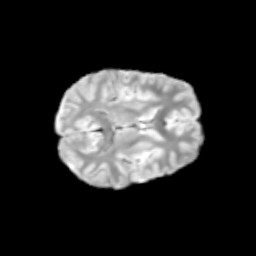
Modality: T2w
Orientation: axial
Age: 9
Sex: female
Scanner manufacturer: siemens
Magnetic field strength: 3 T
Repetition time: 3.8 s
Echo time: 0.07 s